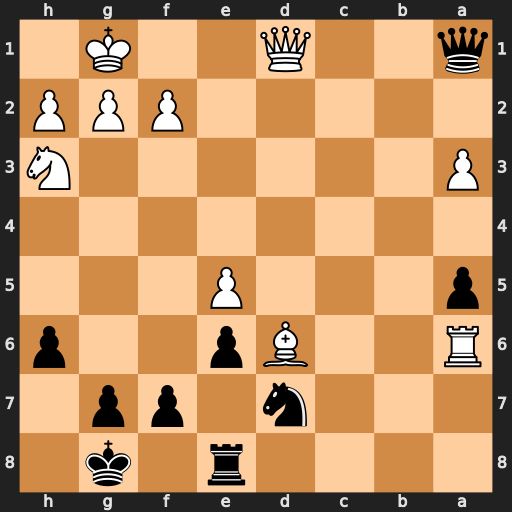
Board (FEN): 4r1k1/3n1pp1/R2Bp2p/p3P3/8/P6N/5PPP/q2Q2K1
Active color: b
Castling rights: -
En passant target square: -
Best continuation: Qxd1#